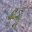
Label: 4